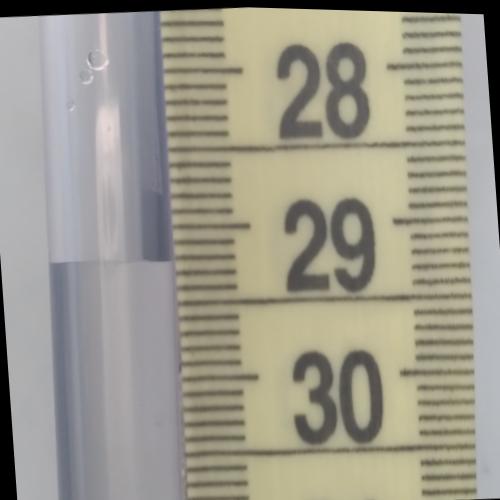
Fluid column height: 29.2 cm